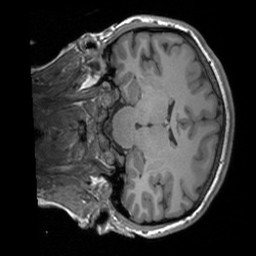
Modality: T1w
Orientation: coronal
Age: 27
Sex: female
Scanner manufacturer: siemens
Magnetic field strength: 3 T
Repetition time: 1.9 s
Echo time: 0.00252 s